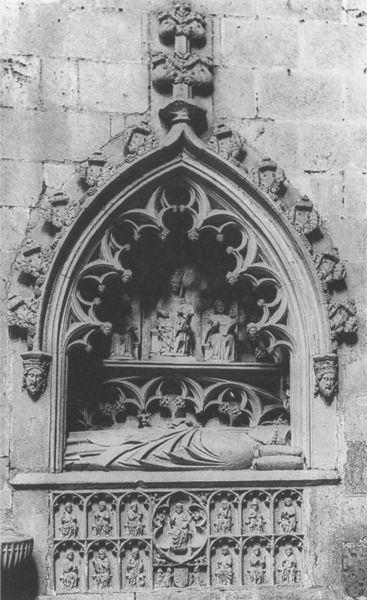
Titel: Grabmal des Bischofs Arroyuelo
Standort: Burgos, Kathedrale (EU - E)
Schlagwörter: mann, köpfe, ornament, gesichter, wand, falten, stein, tod, tot, toter, kirche, geistlicher, gotik, turm, skulptur, relief, liegen, bogen, fassade, venedig, mauer, bischof, kissen, könig, papst, thron, ornamente, verzierung, faltenwurf, liegend, foto, fotografie, nische, mauerwerk, schwarzweiß, herrscher, altar, kathedrale, portal, skulpturen, gotisch, christus, grab, jesus, leichnam, konsole, heilige, maria, madonna, ornamnet, masswerk, grabmal, bauplastik, grabmahl, fiale, epitaph, maswerk, grablege, madonne, kielbogen, wandgrab, lönig